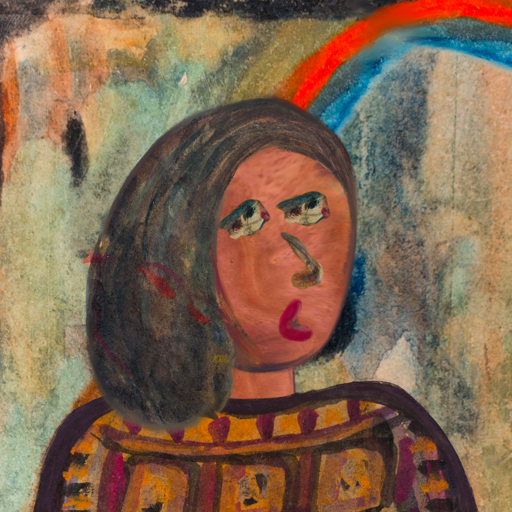
Background: Childish, Head And Neck Side: Mother_And_Son_Mother, Face Side: Pipe, Bust: Doll, Hair Side: Gypsy_Mother, Head Accessory: Blank, Second Necklace: Blank, Necklace: Blank, Baby: Blank